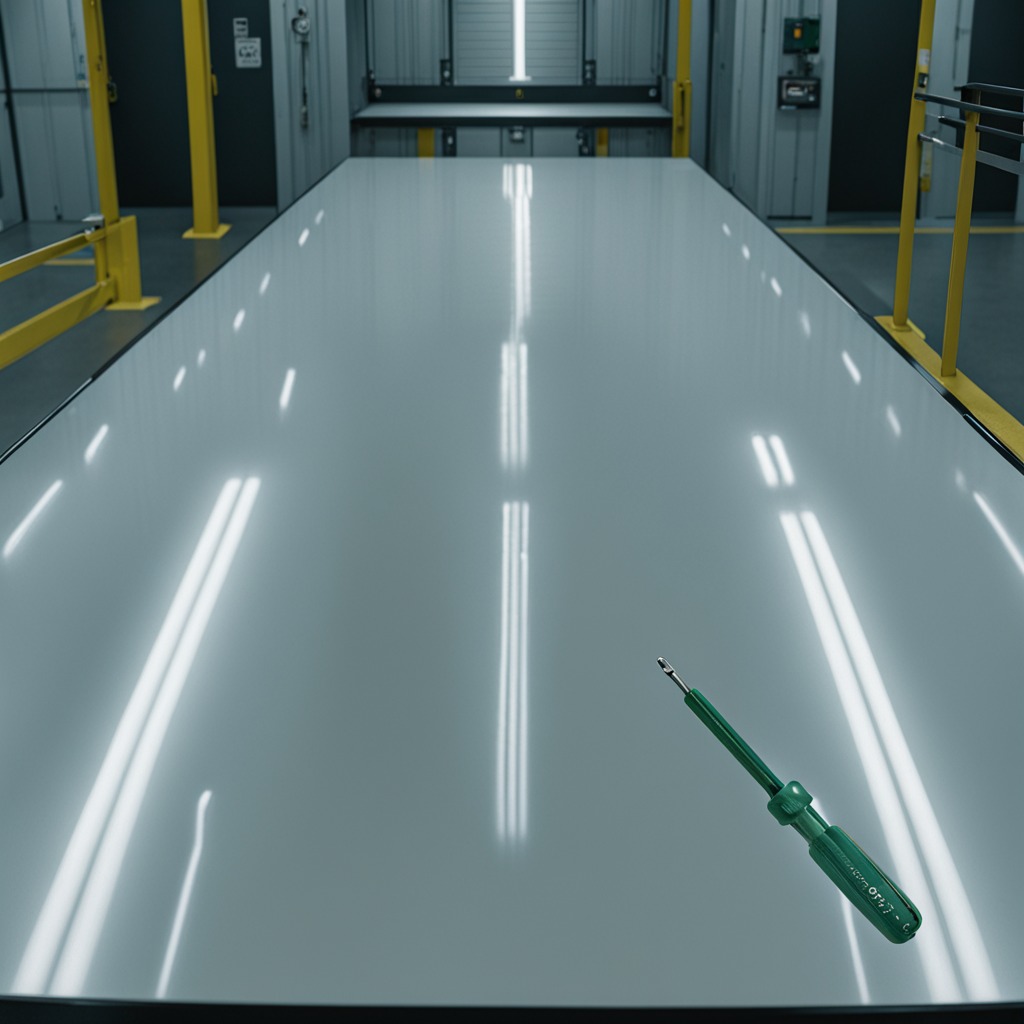
A screwdriver lying on a table in a ship maintenance bay industrial lighting